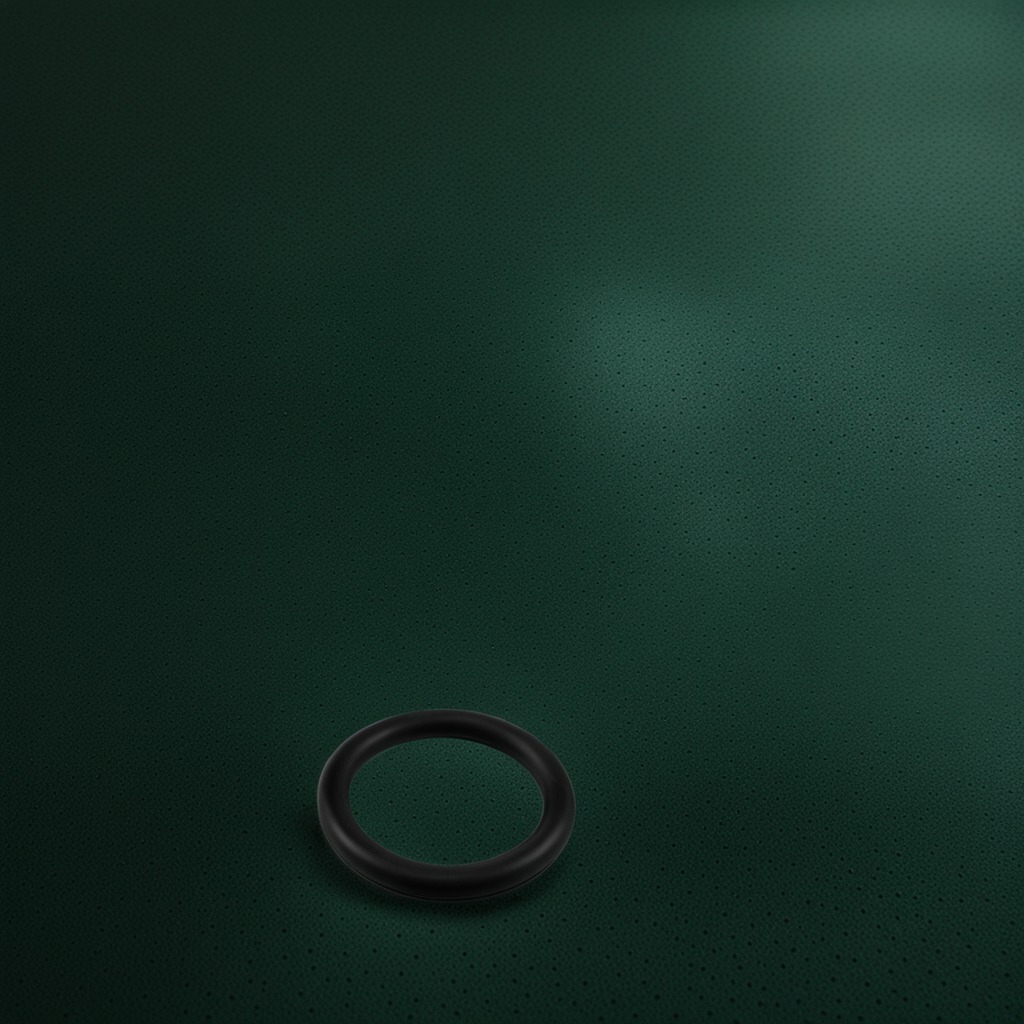
A rubber O-ring is lying on the green rubber mat inside a workshop at night.